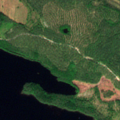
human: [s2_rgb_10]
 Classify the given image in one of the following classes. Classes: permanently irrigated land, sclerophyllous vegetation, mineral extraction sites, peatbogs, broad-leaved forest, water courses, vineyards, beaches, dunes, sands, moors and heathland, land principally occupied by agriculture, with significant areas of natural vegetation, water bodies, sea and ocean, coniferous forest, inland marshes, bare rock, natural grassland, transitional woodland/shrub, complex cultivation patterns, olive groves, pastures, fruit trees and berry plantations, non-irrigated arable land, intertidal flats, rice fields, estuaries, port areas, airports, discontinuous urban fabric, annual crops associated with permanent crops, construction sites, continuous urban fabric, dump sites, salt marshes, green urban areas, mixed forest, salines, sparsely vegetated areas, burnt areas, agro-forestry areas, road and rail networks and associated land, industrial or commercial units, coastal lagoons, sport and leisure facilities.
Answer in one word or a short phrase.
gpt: coniferous forest, transitional woodland/shrub, water bodies